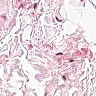
Metastatic tissue present: no